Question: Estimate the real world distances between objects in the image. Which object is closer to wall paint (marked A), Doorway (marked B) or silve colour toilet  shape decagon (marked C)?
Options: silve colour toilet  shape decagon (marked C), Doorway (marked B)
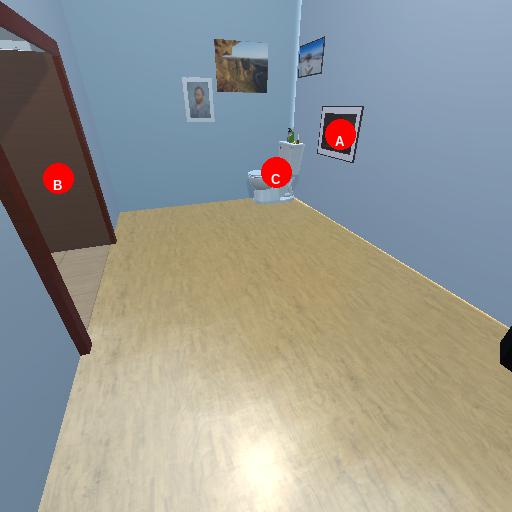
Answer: silve colour toilet  shape decagon (marked C)